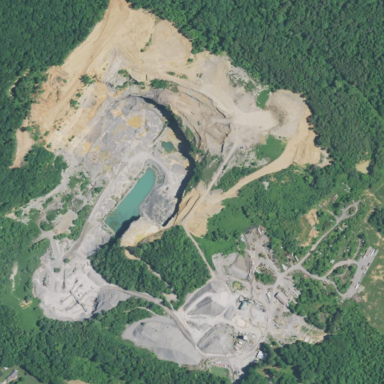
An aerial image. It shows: Quarry area.